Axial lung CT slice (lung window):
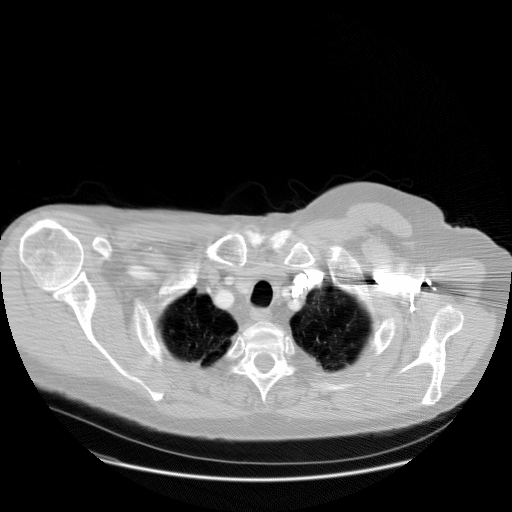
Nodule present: no